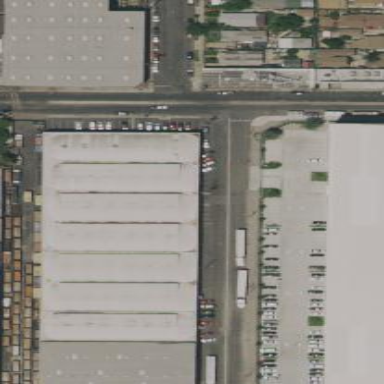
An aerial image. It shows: Warehouse building.